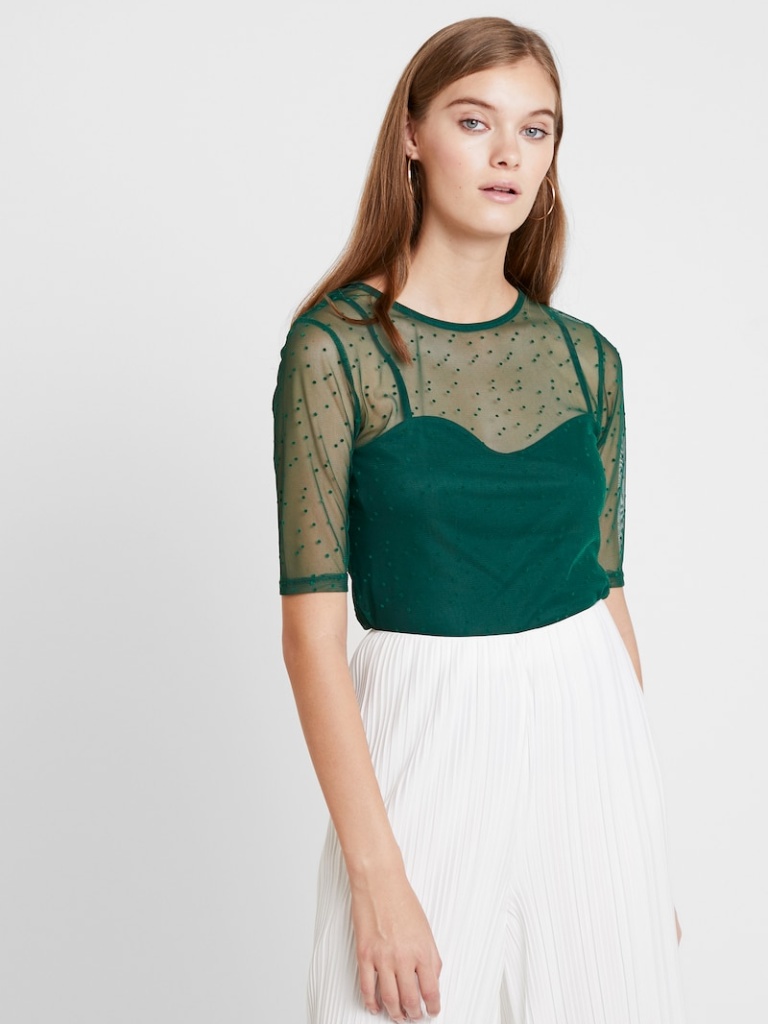
mesh tight short sleeve hip length Untucked crew blouse